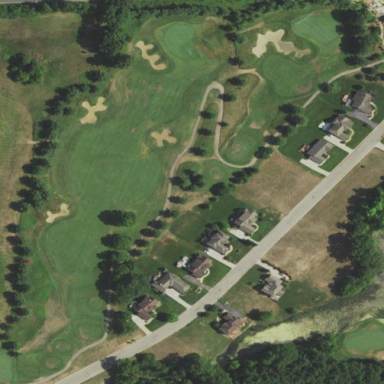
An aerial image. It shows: Area with grass used as rough in golf course.